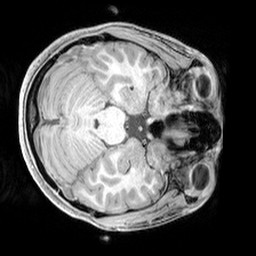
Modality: T1w
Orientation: axial
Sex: female
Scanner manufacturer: siemens
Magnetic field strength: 3 T
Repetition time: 2.3 s
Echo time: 0.00226 s